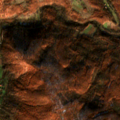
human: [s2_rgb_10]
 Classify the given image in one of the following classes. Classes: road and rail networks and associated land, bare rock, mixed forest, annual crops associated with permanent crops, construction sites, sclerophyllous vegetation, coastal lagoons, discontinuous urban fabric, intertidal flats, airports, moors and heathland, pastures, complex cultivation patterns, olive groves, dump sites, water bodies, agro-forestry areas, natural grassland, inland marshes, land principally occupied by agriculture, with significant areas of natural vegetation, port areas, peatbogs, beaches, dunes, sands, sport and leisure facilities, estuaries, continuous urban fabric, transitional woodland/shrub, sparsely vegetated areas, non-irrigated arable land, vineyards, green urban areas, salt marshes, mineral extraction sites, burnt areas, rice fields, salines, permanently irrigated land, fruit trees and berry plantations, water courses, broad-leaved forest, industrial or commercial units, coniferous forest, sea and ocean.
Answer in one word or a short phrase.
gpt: complex cultivation patterns, land principally occupied by agriculture, with significant areas of natural vegetation, broad-leaved forest